Aerial crown-view tile of a tropical tree (Barro Colorado Island, Panama), acquired 20250217:
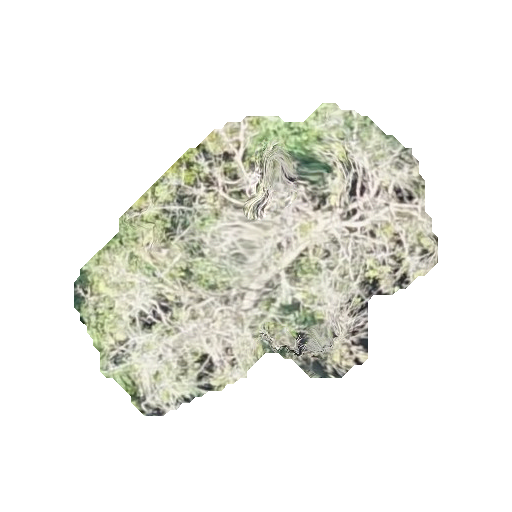
Species: Pachira sessilis
GBIF accepted scientific name: Pachira sessilis
Crown area: 107.955 m²